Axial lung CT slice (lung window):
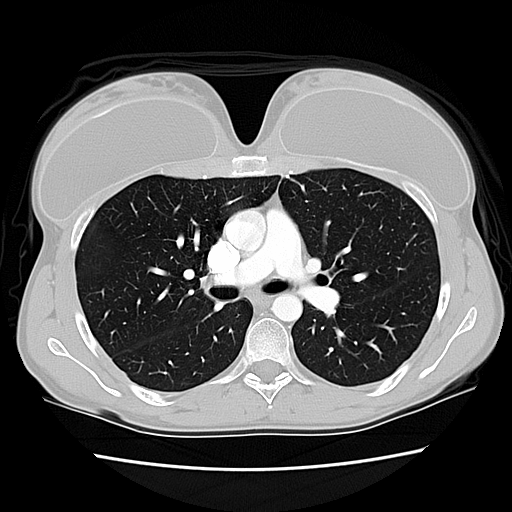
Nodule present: no